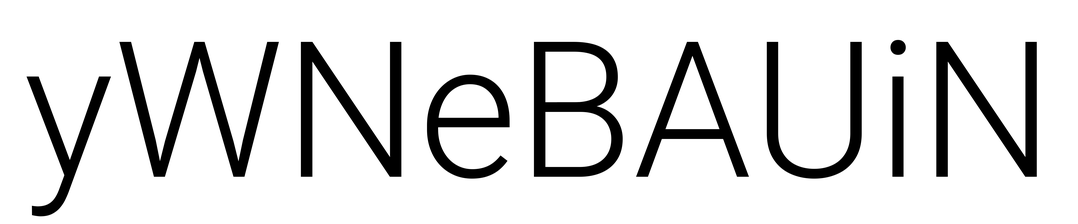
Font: Roboto_Light